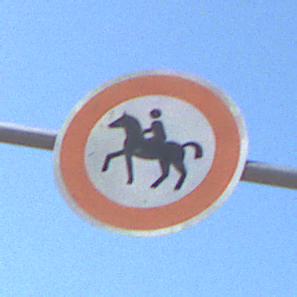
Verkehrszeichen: VerbotReiter
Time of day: MorningAfternoon
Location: Outdoor (Suburban)
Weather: PartlyCloudy
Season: NotSpecified
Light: Natural